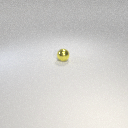
small yellow metal sphere